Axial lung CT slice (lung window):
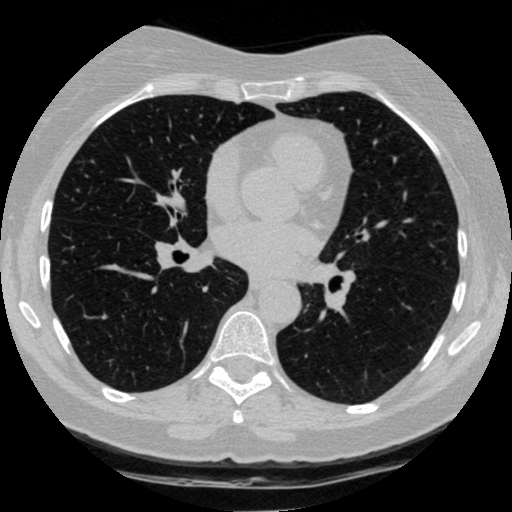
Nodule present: no